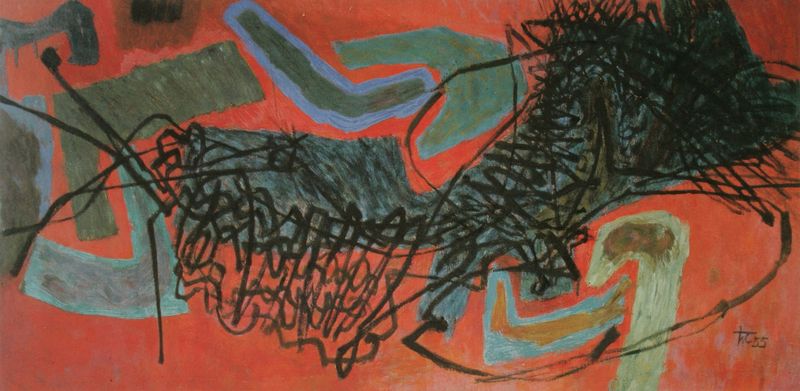
Titel: Netzewerfen
Künstler: Hann Trier
Institution: Im Besitz des Künstlers
Schlagwörter: blau, gemälde, grün, stadt, bewegung, grau, orange, schwarz, rot, malerei, signatur, öl, abstrakt, farben, fläche, flächen, modern, formen, linien, signiert, duktus, striche, umriss, stern, linie, draufsicht, form, filzstift, durcheinander, geometrisch, pfeil, verlauf, geometrie, kandinsky, winkel, gegenstandslos, kritzelei, kritzel, bumerang, 1955